Question: I would like to extend the question posted here:
<URL>, of a scattered barplot with an argument of 'geom_bar' set to 'position = "fill"'.
'''
library(ggplot2)
library(dplyr)
library(tidyr)
dat <- read.table(text = " ONE TWO THREE
1 23 234 324
2 34 534 12
3 56 324 124
4 34 234 124
5 123 534 654",sep = "",header = TRUE)
# Add an id variable for the filled regions and reshape
datm <- dat %>%
mutate(ind = factor(row_number())) %>%
gather(variable, value, -ind)
ggplot(datm, aes(x = variable, y = value, fill = ind)) +
geom_bar(position = "fill",stat = "identity") +
# or:
# geom_bar(position = position_fill(), stat = "identity")
scale_y_continuous(labels = scales::percent_format())
'''

Imagine you would like to add segment labels. It works for me if I leave out 'position = "fill",' (even though it messes up the y-axis scale).
'''
ggplot(datm, aes(x = variable, y = value, fill = ind)) +
geom_bar(stat = "identity") +
# or:
# geom_bar(position = position_fill(), stat = "identity")
scale_y_continuous(labels = scales::percent_format())+
geom_text(label= 'bla')
'''
but, if I add 'position = "fill",' the plot is messed up. The bars disappear as they are marginalized to for scale of up to 100, and the labels appear detached from bars in the grey area.
'''
ggplot(datm, aes(x = variable, y = value, fill = ind)) +
geom_bar(position = "fill", stat = "identity") +
# or:
# geom_bar(position = position_fill(), stat = "identity")
scale_y_continuous(labels = scales::percent_format())+
geom_text(label= 'bla')
'''
<URL>
Why? How to? Thx!
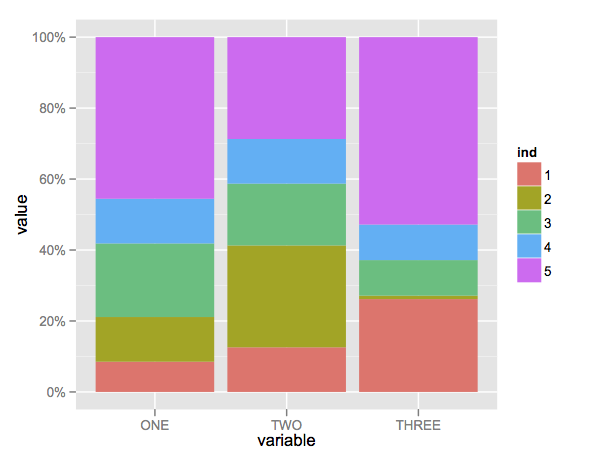
Answer: You'd need to apply the fill position adjustment on the text layer too. You can control where the text will appear relative to the bounds by adjusting the 'vjust' parameter.
'''
library(ggplot2)
library(dplyr)
#> Attaching package: 'dplyr'
#> The following objects are masked from 'package:stats':
#>
#> filter, lag
#> The following objects are masked from 'package:base':
#>
#> intersect, setdiff, setequal, union
library(tidyr)
dat <- structure(list(ONE = c(23L, 34L, 56L, 34L, 123L),
TWO = c(234L, 534L, 324L, 234L, 534L),
THREE = c(324L, 12L, 124L, 124L, 654L)),
class = "data.frame",
row.names = c("1", "2", "3", "4", "5"))
# Add an id variable for the filled regions and reshape
datm <- dat %>%
mutate(ind = factor(row_number())) %>%
gather(variable, value, -ind)
ggplot(datm, aes(x = variable, y = value, fill = ind)) +
geom_col(position = "fill") +
scale_y_continuous(labels = scales::percent_format())+
geom_text(label= 'bla', position = position_fill(vjust = 0.5))
'''

<URL>
I'm only registering this as an answer so people browsing for unanswered questions don't stumble upon this one. It is way less effort for me to suggest a 1 line fix in the comments.